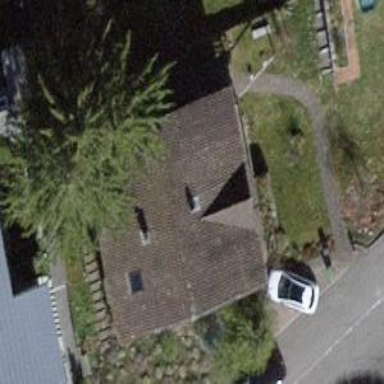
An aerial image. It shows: Building with tile roof.